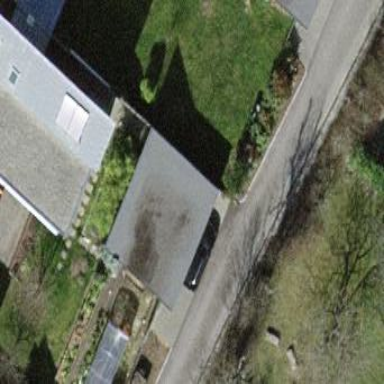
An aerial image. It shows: Carport building.